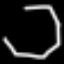
Label: octagon